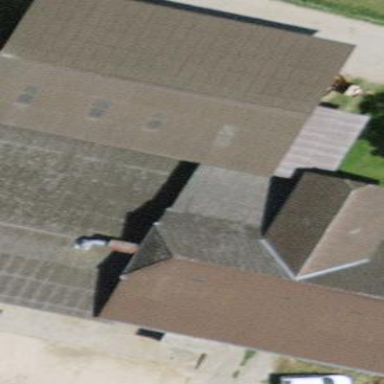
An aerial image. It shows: Barn.